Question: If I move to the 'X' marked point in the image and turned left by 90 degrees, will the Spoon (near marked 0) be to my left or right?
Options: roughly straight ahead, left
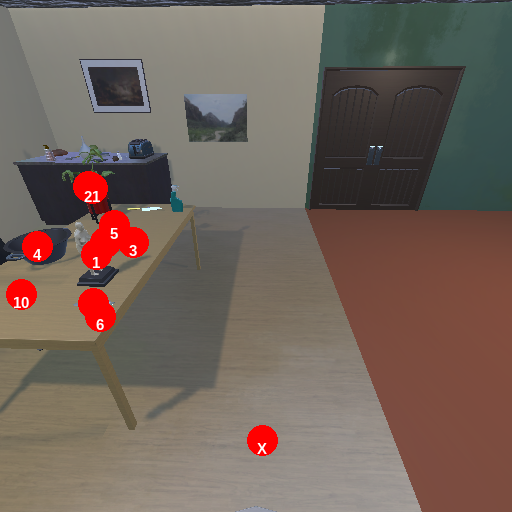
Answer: roughly straight ahead